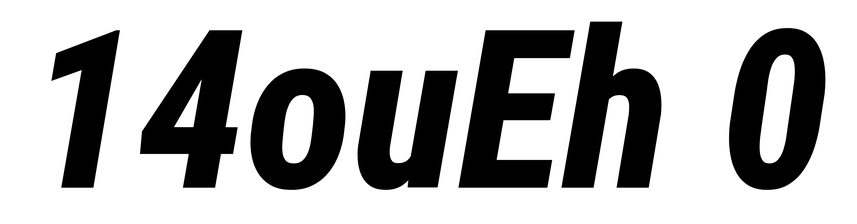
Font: Roboto-Italic_Condensed_ExtraBold_Italic